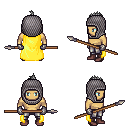
a pixel art fantasy rpg character, male body template, human, tanned skin, yellow cape, metal pants, gray mohawk hairstyle, chain hood, metal gloves, maroon shoes, spear, four views (front, back, left, right), 2x2 character sprite sheet, small pixel art, hard edges, no anti-aliasing